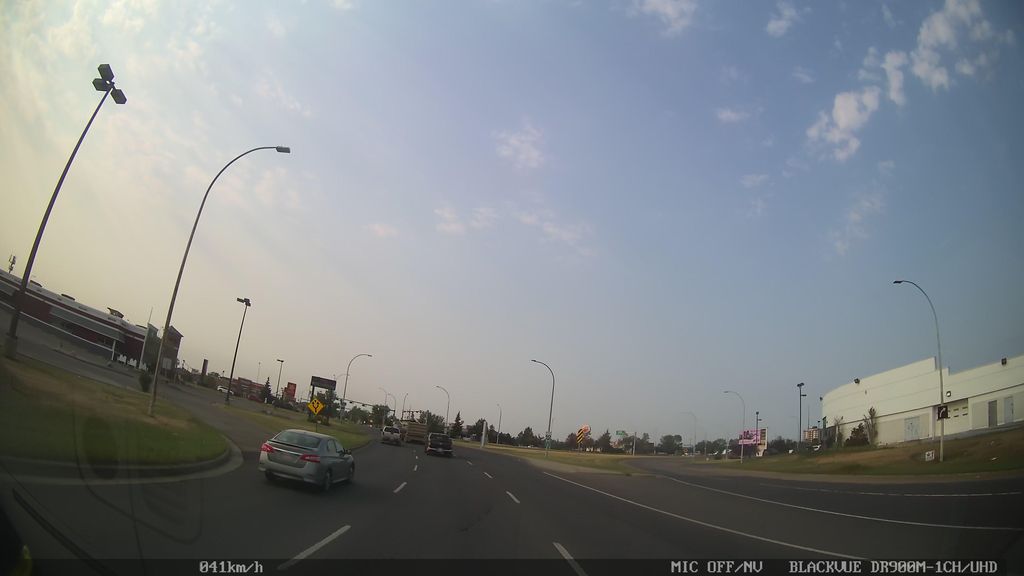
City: edmonton